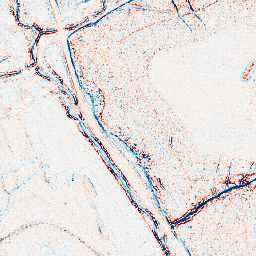
Category: edge_preserving
Decomposition family: bilateral
Decomposition parameters: d: 5
sigma_color: 150
sigma_space: 25
Upsampling method: area
Upsampling parameters: scale: 2
Upsampling scale: 2